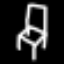
Label: chair